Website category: book
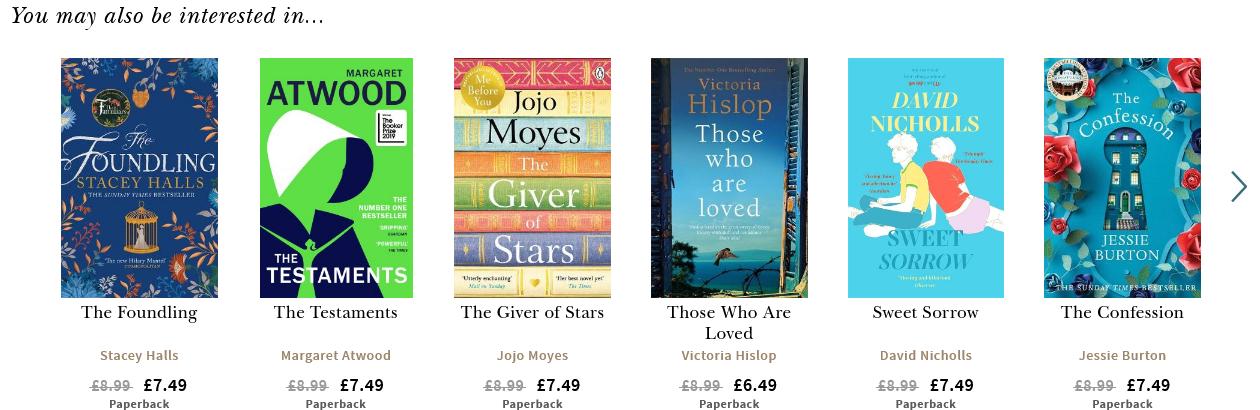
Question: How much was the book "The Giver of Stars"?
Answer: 7.49

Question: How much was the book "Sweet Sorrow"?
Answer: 7.49

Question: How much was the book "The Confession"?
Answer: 7.49

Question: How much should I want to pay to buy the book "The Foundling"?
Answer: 7.49

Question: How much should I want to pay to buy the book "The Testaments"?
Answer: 7.49

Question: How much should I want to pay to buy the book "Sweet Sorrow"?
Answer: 7.49

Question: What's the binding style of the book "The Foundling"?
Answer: Paperback

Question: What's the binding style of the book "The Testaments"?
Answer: Paperback

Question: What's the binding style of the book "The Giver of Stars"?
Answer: Paperback

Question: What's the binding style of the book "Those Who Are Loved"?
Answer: Paperback

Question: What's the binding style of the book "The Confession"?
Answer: Paperback

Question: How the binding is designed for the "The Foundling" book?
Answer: Paperback

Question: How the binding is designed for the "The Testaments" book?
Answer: Paperback

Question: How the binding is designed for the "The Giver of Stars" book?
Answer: Paperback

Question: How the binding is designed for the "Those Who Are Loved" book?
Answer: Paperback

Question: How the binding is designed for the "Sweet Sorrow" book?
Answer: Paperback

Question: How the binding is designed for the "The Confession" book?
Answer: Paperback

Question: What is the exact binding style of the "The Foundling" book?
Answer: Paperback

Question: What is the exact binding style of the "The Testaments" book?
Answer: Paperback

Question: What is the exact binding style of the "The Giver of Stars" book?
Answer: Paperback

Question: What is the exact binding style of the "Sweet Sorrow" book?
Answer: Paperback

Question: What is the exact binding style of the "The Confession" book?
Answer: Paperback

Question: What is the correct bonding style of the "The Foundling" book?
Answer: Paperback

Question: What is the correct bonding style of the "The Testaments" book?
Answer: Paperback

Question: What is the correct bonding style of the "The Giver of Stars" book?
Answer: Paperback

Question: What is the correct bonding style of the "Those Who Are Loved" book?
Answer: Paperback

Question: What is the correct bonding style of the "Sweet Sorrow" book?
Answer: Paperback

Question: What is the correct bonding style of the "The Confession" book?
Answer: Paperback

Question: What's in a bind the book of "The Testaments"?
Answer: Paperback

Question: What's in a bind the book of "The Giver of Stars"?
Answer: Paperback

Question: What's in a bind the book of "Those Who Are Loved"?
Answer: Paperback

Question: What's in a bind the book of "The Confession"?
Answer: Paperback

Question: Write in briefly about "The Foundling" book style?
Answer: Paperback

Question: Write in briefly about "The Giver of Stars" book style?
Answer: Paperback

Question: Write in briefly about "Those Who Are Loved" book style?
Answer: Paperback

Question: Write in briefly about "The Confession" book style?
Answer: Paperback

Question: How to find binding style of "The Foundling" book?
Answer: Paperback

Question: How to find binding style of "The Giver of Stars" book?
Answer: Paperback

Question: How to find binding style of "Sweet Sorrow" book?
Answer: Paperback

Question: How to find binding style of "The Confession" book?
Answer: Paperback